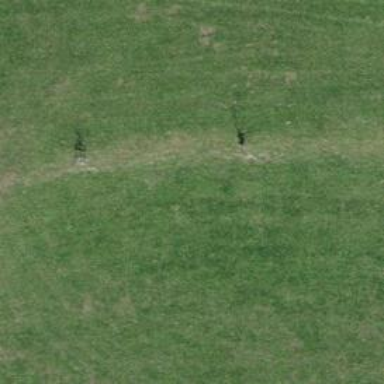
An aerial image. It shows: Path.